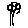
Label: flower